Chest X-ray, PA view. Patient: 45 years old, sex M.
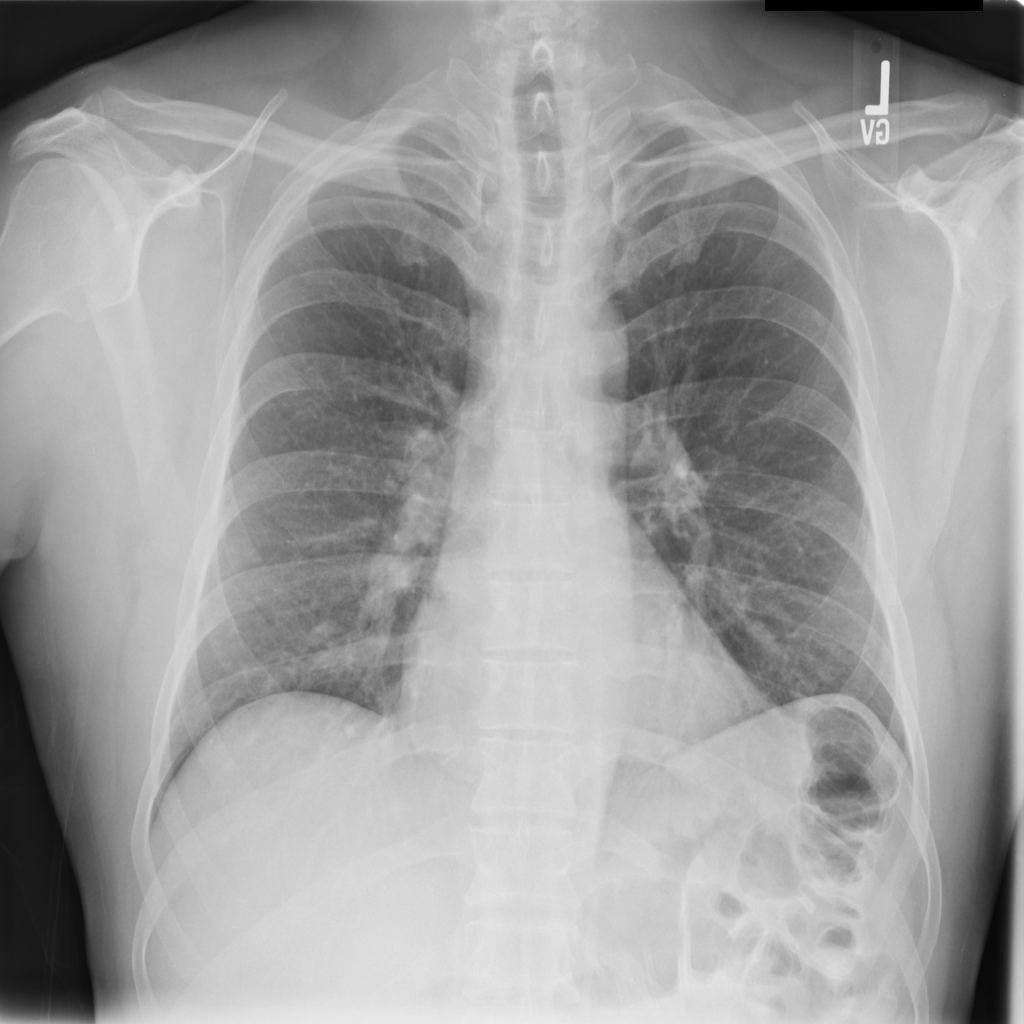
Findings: No Finding